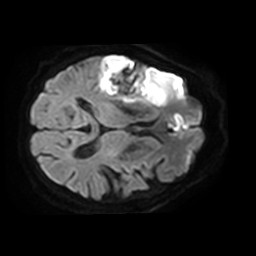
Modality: TRACE
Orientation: axial
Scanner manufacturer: philips
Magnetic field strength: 3 T
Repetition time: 3.8 s
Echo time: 0.06134 s